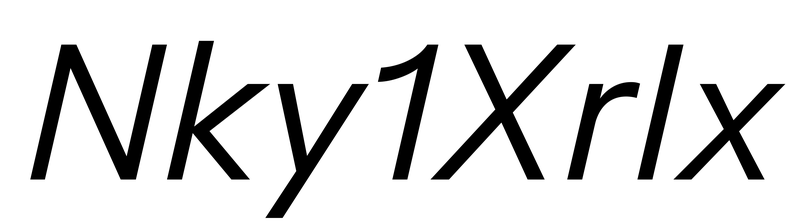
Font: InstrumentSans-Italic_Italic